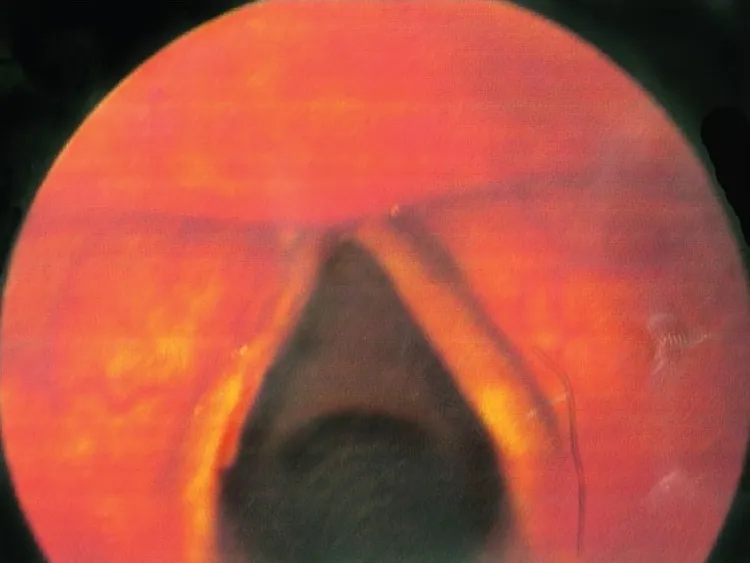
Fiber-optic laryngoscopy showing irregular lesion along the medial margin of left vocal cord in the anterior part.
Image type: endoscopy (airway_endoscopy)